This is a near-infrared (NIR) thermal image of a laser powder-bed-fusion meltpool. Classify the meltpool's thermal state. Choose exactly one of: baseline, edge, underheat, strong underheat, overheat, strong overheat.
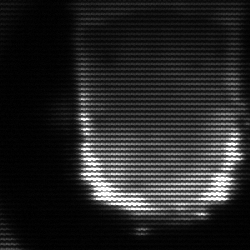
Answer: baseline